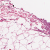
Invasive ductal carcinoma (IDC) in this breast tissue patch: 0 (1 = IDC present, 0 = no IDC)